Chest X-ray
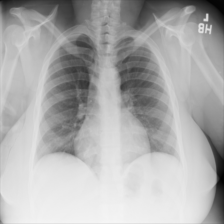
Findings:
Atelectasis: negative
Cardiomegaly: negative
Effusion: negative
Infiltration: negative
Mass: negative
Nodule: negative
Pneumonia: negative
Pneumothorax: negative
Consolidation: negative
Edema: negative
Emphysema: negative
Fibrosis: negative
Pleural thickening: negative
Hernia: negative